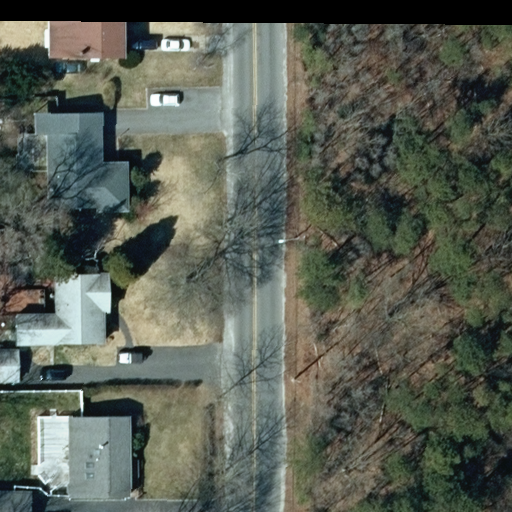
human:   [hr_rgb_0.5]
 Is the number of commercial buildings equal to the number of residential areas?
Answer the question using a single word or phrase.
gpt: no

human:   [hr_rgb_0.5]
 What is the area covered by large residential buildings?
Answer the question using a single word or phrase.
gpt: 0m2

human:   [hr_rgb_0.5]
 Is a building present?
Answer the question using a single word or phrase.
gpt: yes

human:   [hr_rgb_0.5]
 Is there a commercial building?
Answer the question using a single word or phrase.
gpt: no

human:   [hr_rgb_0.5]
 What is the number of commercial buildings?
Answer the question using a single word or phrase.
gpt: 0

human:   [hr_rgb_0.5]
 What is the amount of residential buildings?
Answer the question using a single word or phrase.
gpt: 4

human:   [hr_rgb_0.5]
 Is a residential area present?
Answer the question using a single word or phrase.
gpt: yes

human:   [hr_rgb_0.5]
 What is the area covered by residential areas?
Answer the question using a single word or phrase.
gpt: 4525m2

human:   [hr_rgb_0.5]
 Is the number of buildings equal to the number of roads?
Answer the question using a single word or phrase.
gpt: no

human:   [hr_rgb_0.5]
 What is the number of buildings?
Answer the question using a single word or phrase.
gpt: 6

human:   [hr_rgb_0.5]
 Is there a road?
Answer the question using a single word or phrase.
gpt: yes

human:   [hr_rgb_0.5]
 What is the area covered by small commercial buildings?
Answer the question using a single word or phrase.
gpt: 0m2

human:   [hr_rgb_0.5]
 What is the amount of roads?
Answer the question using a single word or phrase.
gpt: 1

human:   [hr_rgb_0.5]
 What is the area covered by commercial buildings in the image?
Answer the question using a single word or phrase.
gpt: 0m2

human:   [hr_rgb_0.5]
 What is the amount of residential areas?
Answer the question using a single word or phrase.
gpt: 1

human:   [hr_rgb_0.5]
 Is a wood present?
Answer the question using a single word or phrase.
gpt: yes

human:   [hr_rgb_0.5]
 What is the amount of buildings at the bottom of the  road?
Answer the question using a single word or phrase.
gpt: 4

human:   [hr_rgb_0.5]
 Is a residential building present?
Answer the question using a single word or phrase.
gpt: yes

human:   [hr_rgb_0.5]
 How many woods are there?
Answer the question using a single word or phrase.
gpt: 1

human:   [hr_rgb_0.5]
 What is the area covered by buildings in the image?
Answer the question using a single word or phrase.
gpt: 1121m2

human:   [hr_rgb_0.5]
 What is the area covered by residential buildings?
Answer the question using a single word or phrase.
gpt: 1053m2

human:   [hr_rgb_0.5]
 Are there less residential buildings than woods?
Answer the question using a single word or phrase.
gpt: no

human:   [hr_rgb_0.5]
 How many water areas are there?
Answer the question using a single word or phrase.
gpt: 0

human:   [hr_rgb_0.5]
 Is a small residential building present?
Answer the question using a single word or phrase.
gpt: no

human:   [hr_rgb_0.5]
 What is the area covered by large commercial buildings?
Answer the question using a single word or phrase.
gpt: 0m2

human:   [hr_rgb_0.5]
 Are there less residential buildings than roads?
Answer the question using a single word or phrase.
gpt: no

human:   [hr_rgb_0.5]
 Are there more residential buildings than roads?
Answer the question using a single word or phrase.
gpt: yes

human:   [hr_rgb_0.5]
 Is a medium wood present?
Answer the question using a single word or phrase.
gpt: no

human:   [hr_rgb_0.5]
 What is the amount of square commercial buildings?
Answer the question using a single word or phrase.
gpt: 0

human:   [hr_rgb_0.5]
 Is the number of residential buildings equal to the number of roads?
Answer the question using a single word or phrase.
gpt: no

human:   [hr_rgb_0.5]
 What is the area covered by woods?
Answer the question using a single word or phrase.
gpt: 6505m2

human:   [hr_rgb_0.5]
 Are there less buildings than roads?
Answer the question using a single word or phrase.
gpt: no

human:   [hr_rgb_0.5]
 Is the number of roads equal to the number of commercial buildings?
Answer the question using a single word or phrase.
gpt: no

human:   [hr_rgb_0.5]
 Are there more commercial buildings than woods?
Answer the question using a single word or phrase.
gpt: no

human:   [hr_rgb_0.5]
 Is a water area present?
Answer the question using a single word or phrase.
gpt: no

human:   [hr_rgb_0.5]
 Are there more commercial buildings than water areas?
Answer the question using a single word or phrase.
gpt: no

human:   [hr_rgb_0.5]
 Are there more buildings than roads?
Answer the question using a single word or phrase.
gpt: yes

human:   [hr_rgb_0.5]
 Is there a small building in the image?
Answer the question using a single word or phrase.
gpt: yes

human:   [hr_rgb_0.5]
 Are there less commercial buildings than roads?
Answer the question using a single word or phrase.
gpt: yes

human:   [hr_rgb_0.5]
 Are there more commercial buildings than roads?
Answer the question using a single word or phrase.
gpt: no

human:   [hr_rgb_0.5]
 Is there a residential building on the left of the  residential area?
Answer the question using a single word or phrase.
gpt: no

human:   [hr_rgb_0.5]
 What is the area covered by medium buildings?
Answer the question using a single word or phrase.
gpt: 1053m2

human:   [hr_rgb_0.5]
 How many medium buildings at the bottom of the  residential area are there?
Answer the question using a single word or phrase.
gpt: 0

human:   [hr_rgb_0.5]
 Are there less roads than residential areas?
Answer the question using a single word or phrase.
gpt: no

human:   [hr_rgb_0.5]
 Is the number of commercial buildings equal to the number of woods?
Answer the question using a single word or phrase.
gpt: no

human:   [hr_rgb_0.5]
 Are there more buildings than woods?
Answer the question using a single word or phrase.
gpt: yes

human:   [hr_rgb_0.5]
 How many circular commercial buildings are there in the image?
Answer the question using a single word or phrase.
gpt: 0

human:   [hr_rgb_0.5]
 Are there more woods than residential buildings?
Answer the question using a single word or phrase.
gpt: no

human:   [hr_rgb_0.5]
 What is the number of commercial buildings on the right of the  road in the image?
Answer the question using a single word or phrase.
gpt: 0

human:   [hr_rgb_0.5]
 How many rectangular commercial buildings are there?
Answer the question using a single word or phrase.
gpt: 0

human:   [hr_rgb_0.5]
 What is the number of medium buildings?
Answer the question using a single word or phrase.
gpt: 4

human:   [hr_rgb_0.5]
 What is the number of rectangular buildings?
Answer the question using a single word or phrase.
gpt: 3

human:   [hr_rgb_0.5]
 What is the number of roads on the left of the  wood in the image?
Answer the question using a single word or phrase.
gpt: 1

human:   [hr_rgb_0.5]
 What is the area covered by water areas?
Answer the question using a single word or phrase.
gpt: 0m2

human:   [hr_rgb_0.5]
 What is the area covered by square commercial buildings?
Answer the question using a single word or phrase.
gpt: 0m2

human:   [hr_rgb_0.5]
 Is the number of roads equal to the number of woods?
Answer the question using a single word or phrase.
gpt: yes

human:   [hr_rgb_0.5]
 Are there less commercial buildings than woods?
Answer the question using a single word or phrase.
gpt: yes

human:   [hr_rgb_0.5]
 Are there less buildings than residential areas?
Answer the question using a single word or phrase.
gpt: no

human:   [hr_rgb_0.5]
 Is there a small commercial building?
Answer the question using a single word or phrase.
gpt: no

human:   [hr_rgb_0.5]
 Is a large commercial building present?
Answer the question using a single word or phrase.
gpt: no

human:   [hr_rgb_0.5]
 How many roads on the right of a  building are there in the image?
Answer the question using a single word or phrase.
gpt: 1

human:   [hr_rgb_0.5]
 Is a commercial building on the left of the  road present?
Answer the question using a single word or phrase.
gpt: no

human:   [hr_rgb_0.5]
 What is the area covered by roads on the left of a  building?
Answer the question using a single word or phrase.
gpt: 0m2

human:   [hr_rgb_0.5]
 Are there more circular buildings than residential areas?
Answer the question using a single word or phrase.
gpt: no